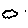
Label: cloud